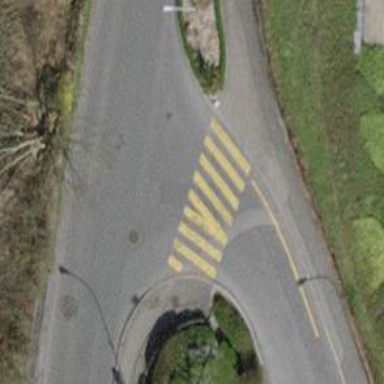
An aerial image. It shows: Marked road crossing.